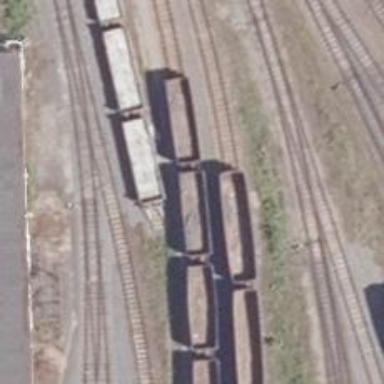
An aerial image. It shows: Railway spur service.